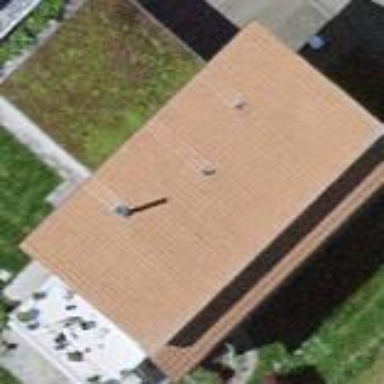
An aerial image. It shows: Simple house.